Question: I have a bitmap of 9X11 pixels representing a maze with the path in green, walls in black, start in orange and blue end.
it matrix is:
'''
int[][] map = new int[][] {
{ 1, 1, 1, 1, 1, 1, 1, 1, 1 },
{ 0, 0, 1, 0, 0, 0, 0, 0, 1 },
{ 1, 1, 1, 1, 0, 1, 1, 0, 1 },
{ 1, 1, 1, 1, 1, 1, 1, 0, 0 },
{ 1, 0, 0, 0, 0, 1, 0, 0, 0 },
{ 1, 1, 1, 1, 0, 1, 1, 1, 1 },
{ 1, 1, 1, 1, 0, 1, 0, 0, 1 },
{ 1, 1, 1, 1, 0, 1, 0, 0, 1 },
{ 1, 1, 1, 1, 0, 1, 0, 0, 1 },
{ 1, 1, 1, 1, 0, 1, 0, 0, 0 },
{ 1, 1, 1, 1, 0, 1, 1, 1, 1 }, };
'''
The problem is that when I draw the bitmap in a ImageView (fill_parent,fill_parent) the result is:

How can I keep the pixels squared?
Note: I create the Bitmap with
'''
Bitmap.createBitmap(width, height, Bitmap.Config.ARGB_8888);
'''
and set the pixels with the method
'''
bitmap.setPixel(x,y,Color.XXX);
'''
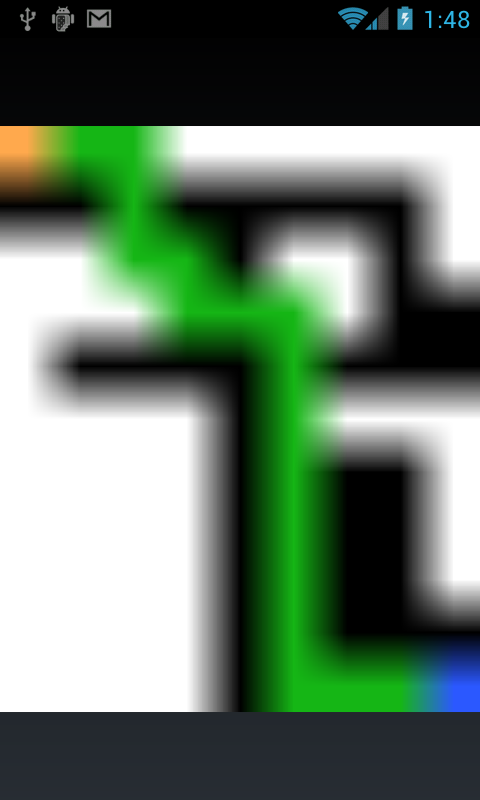
Answer: If you want an image view to scale without antialiasing, what you really need to do is get a BitmapDrawable. Example:
'''
BitmapDrawable bd = new BitmapDrawable(activity.getResources(), bitmap);
bd.setAntiAlias(false);
'''